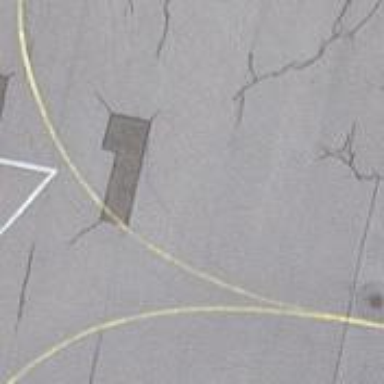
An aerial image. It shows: Taxiway at the airport with asphalt surface.